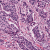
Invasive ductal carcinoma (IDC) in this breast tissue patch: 1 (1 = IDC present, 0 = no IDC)